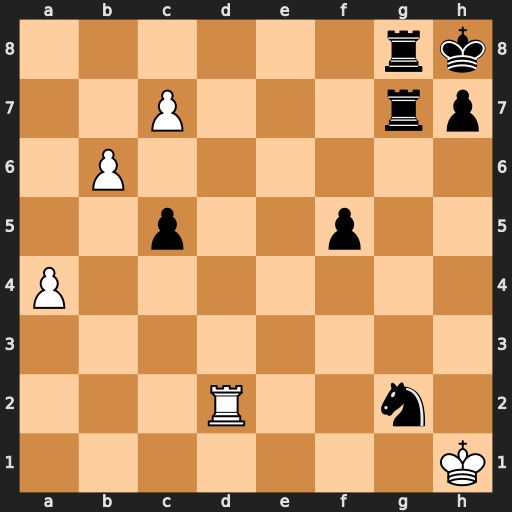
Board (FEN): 6rk/2P3rp/1P6/2p2p2/P7/8/3R2n1/7K
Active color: w
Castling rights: -
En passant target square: -
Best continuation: Rd8 Ne3 Rxg8+ Rxg8 b7